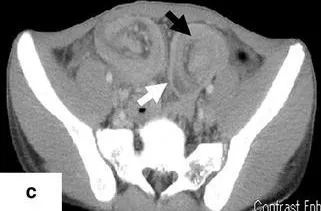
Preoperative images. D; An enema examination showed "crab's claw sign" in the transverse colon.
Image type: radiology (ct)